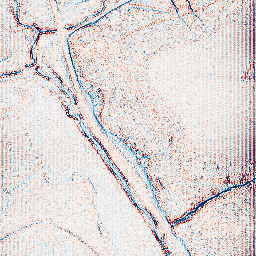
Category: edge_preserving
Decomposition family: anisotropic_diffusion
Decomposition parameters: iterations: 5
kappa: 100
gamma: 0.05
Upsampling method: fft_zeropad
Upsampling parameters: scale: 8
Upsampling scale: 8